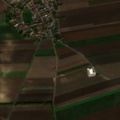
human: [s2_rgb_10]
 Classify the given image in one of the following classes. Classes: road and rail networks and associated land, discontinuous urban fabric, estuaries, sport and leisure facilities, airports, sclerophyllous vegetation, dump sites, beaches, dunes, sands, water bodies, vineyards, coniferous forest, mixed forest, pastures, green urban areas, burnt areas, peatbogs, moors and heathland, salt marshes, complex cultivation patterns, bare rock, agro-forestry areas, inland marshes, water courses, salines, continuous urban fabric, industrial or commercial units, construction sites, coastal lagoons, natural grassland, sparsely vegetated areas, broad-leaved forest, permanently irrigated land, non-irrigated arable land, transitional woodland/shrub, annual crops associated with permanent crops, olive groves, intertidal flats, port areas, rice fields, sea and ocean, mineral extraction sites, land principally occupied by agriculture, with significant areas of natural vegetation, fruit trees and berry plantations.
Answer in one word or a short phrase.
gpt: discontinuous urban fabric, non-irrigated arable land